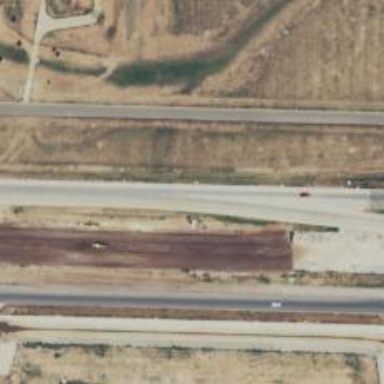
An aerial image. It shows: Secondary road with frontage road.